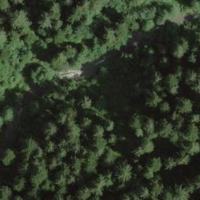
EUNIS habitat code: 43
Species observed at this site:
Geum rivale